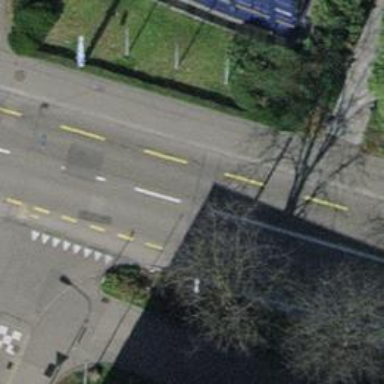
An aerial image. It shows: Tram crossing on the railway.